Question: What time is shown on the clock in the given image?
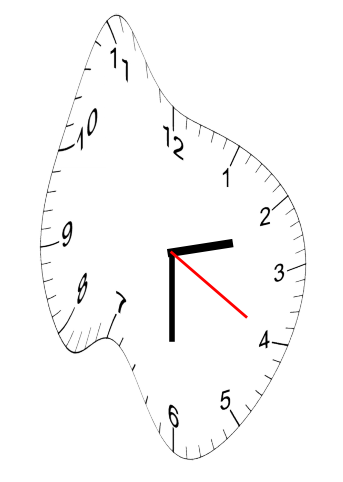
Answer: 02:30:20